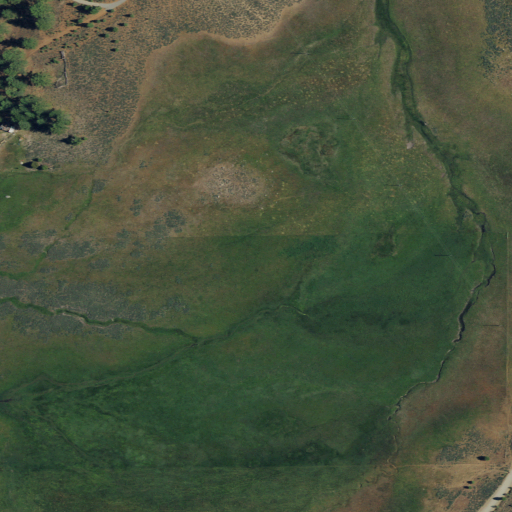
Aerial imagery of plain(s) in California named Pats Meadow containing herbaceous wetlands, shrub, open development, and evergreen forest